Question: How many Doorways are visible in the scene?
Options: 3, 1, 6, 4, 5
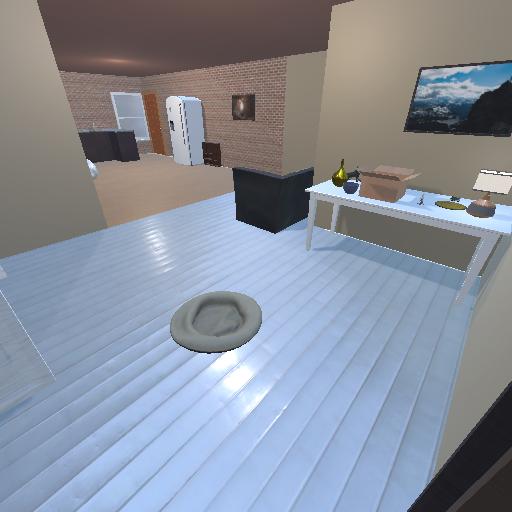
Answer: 3